Field crop: tomato
Growth stage: 2
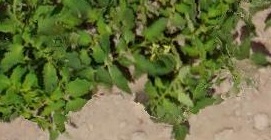
Species: tomato